Question: I have a table as below:

I want to calculate data in below format:
> AreaID, Power_ON_Date, Power_OFF_Date, Diff_In_Minutes
Also, I need to handle:
1. Successive entries of same event. In case of successive entries of same event with different times, need to consider only the first occurrence of the event and ignore the others.
2. Merge two rows of successive OFF and ON event into 1 row to get the desired result.
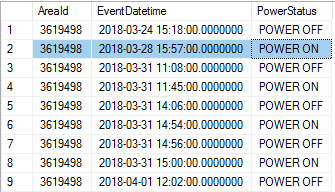
Answer: You can do aggregation :
'''
select areaid,
max(case when powerstatus = 'power on' then eventdatetime end) as Power_ON_Date,
min(eventdatetime) as Power_OFF_Date,
datediff(minute, min(eventdatetime), max(case when powerstatus = 'power on' then eventdatetime end)
) as diff_minute
from (select t.*,
sum(case when powerstatus = 'power off' then 1 else 0 end) over (partition by areaid order by eventdatetime) as grp
from table t
) t
group by areaid, grp;
'''
Note : 'date_diff()' is for SQL Server, however you didn't any specific database. So, the function definition may different